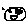
Label: smiley face